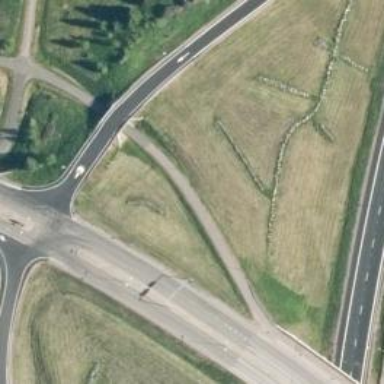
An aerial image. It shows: Cycleway.